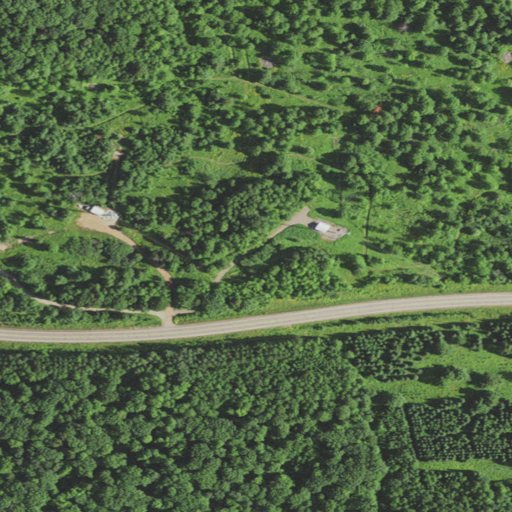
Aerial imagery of mountain in Wisconsin named Irma Hill containing deciduous forest, mixed forest, open development, shrub, pasture, grassland, and low intensity development